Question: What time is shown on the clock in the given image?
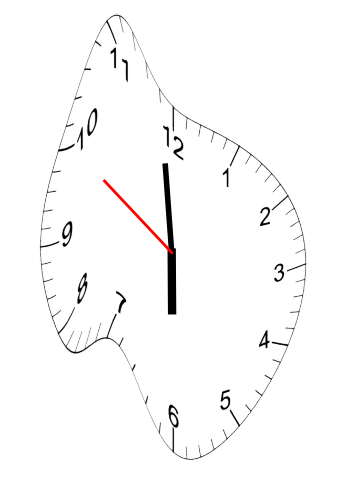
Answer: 05:58:50